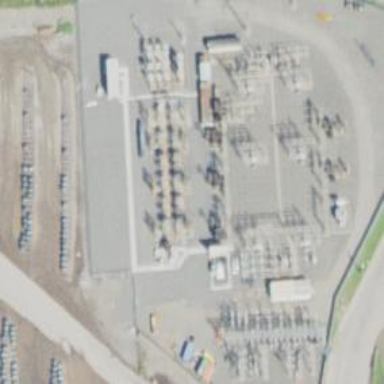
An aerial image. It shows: Power substation.